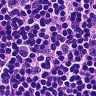
Metastatic tissue present: no